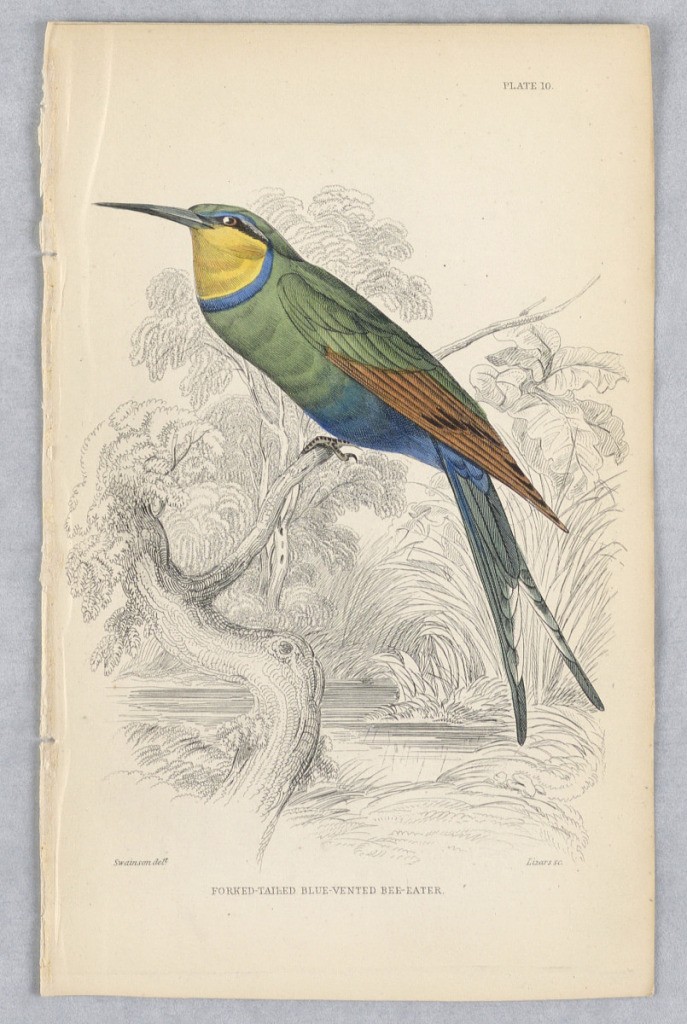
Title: Fork-Tailed Blue-Vented Bee-Eater, Plate 10 from Birds of Western Africa
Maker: William Home Lizars, Scottish, 1788 - 1859
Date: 1837
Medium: Engraving, brush and watercolor on paper
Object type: Print
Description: Bird in a tropical swamp. He has a blue-gray forked tail, blue and green body, a yellow throat and brown wings. Title and artists' names below.